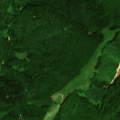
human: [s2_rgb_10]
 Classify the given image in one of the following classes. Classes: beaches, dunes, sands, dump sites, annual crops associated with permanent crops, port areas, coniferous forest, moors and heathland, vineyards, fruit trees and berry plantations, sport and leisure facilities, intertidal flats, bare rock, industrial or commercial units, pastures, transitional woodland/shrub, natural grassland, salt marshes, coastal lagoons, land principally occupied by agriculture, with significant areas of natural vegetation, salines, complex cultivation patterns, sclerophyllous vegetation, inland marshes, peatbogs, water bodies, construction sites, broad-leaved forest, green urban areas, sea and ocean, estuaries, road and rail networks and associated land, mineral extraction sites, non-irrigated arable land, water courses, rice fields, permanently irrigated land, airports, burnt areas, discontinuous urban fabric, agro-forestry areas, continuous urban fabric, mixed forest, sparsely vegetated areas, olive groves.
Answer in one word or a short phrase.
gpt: broad-leaved forest, coniferous forest, mixed forest, natural grassland